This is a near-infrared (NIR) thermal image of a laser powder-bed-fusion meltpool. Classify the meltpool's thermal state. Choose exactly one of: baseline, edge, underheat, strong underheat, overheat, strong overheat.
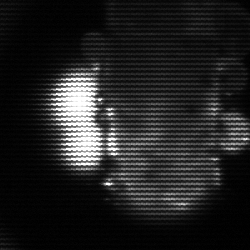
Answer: strong underheat